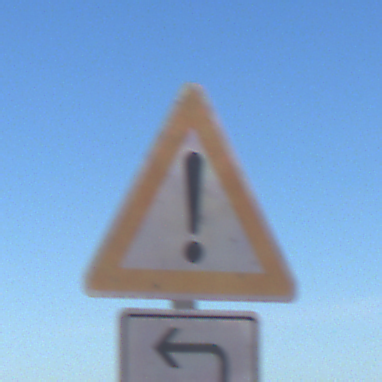
Verkehrszeichen: Gefahrenstelle
Zusatzzeichen unten: RichtungsangabeDurchPfeile2
Umgebung: Outdoor, RoadRail
Tageszeit: MorningAfternoon
Wetter: Clear
Licht: Natural
Jahreszeit: NotSpecified
Kontrast: HighContrast